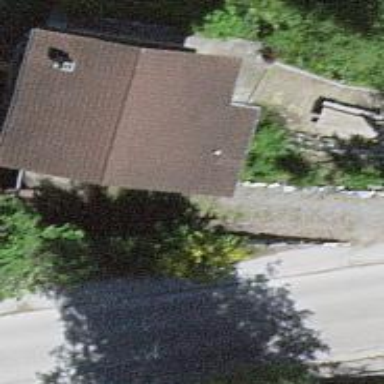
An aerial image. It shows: Simple house.